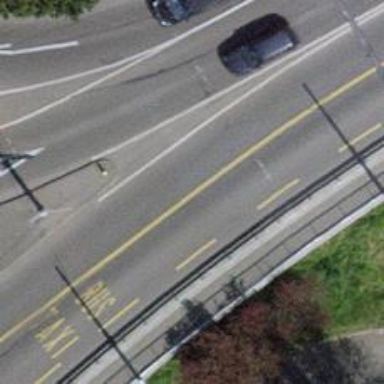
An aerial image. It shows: Secondary road bridge with trolley wires.